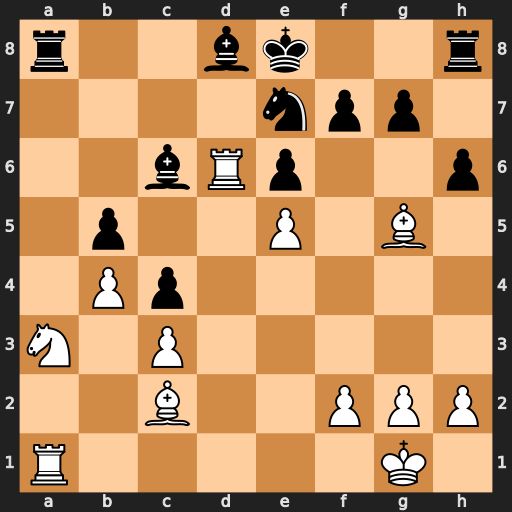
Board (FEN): r2bk2r/4npp1/2bRp2p/1p2P1B1/1Pp5/N1P5/2B2PPP/R5K1
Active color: w
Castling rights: kq
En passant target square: -
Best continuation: Bxe7 Bxe7 Rxc6